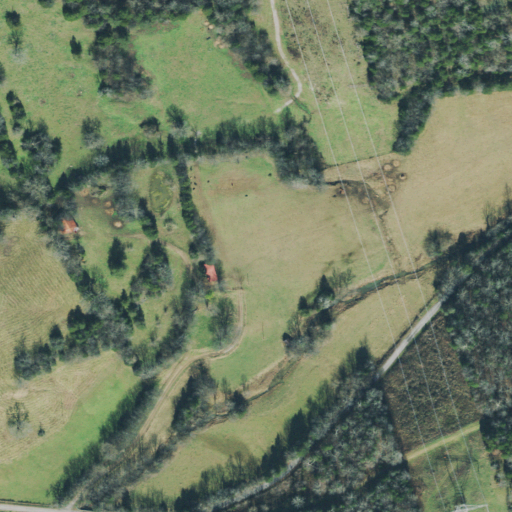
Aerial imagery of valley in Tennessee named Porter Hollow containing pasture, deciduous forest, open development, evergreen forest, and mixed forest